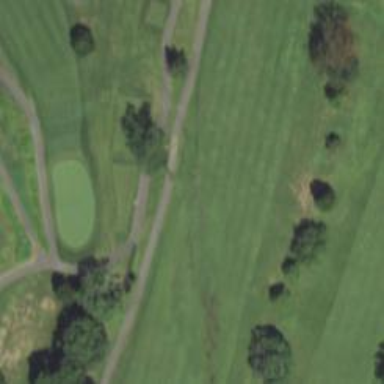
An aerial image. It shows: Pathway for golf carts.